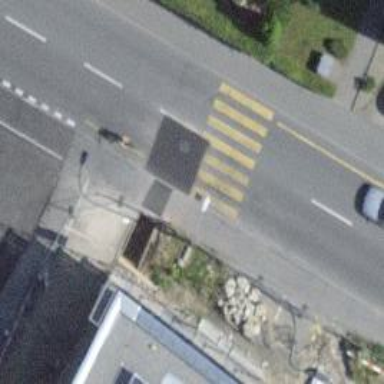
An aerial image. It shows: Zebra crossing on footway.